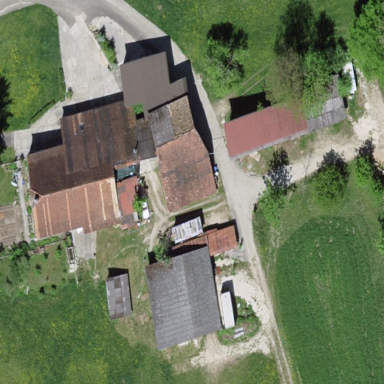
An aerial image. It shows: Farmyard area.